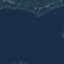
Land use / land cover class: SeaLake